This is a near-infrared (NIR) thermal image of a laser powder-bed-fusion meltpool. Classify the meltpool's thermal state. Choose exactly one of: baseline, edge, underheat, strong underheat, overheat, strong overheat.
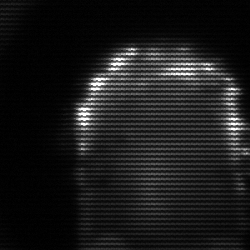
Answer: baseline